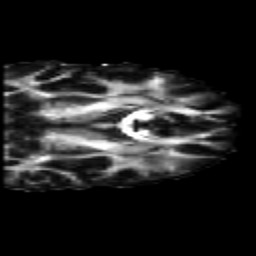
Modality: FA
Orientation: coronal
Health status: healthy
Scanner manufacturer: siemens
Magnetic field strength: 3 T
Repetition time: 10 s
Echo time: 0.092 s